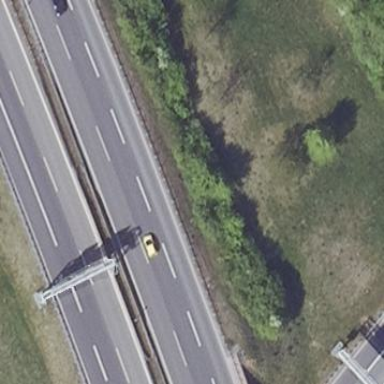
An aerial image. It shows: Asphalt surface area of motorway with y-junction.